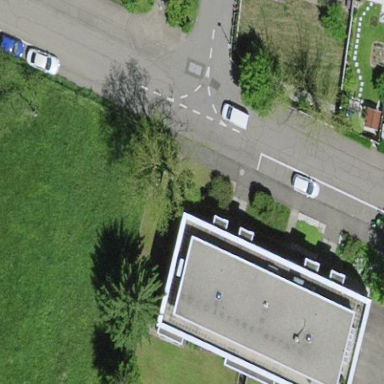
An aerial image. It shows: Image showing building with apartments.